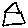
Label: house